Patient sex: M
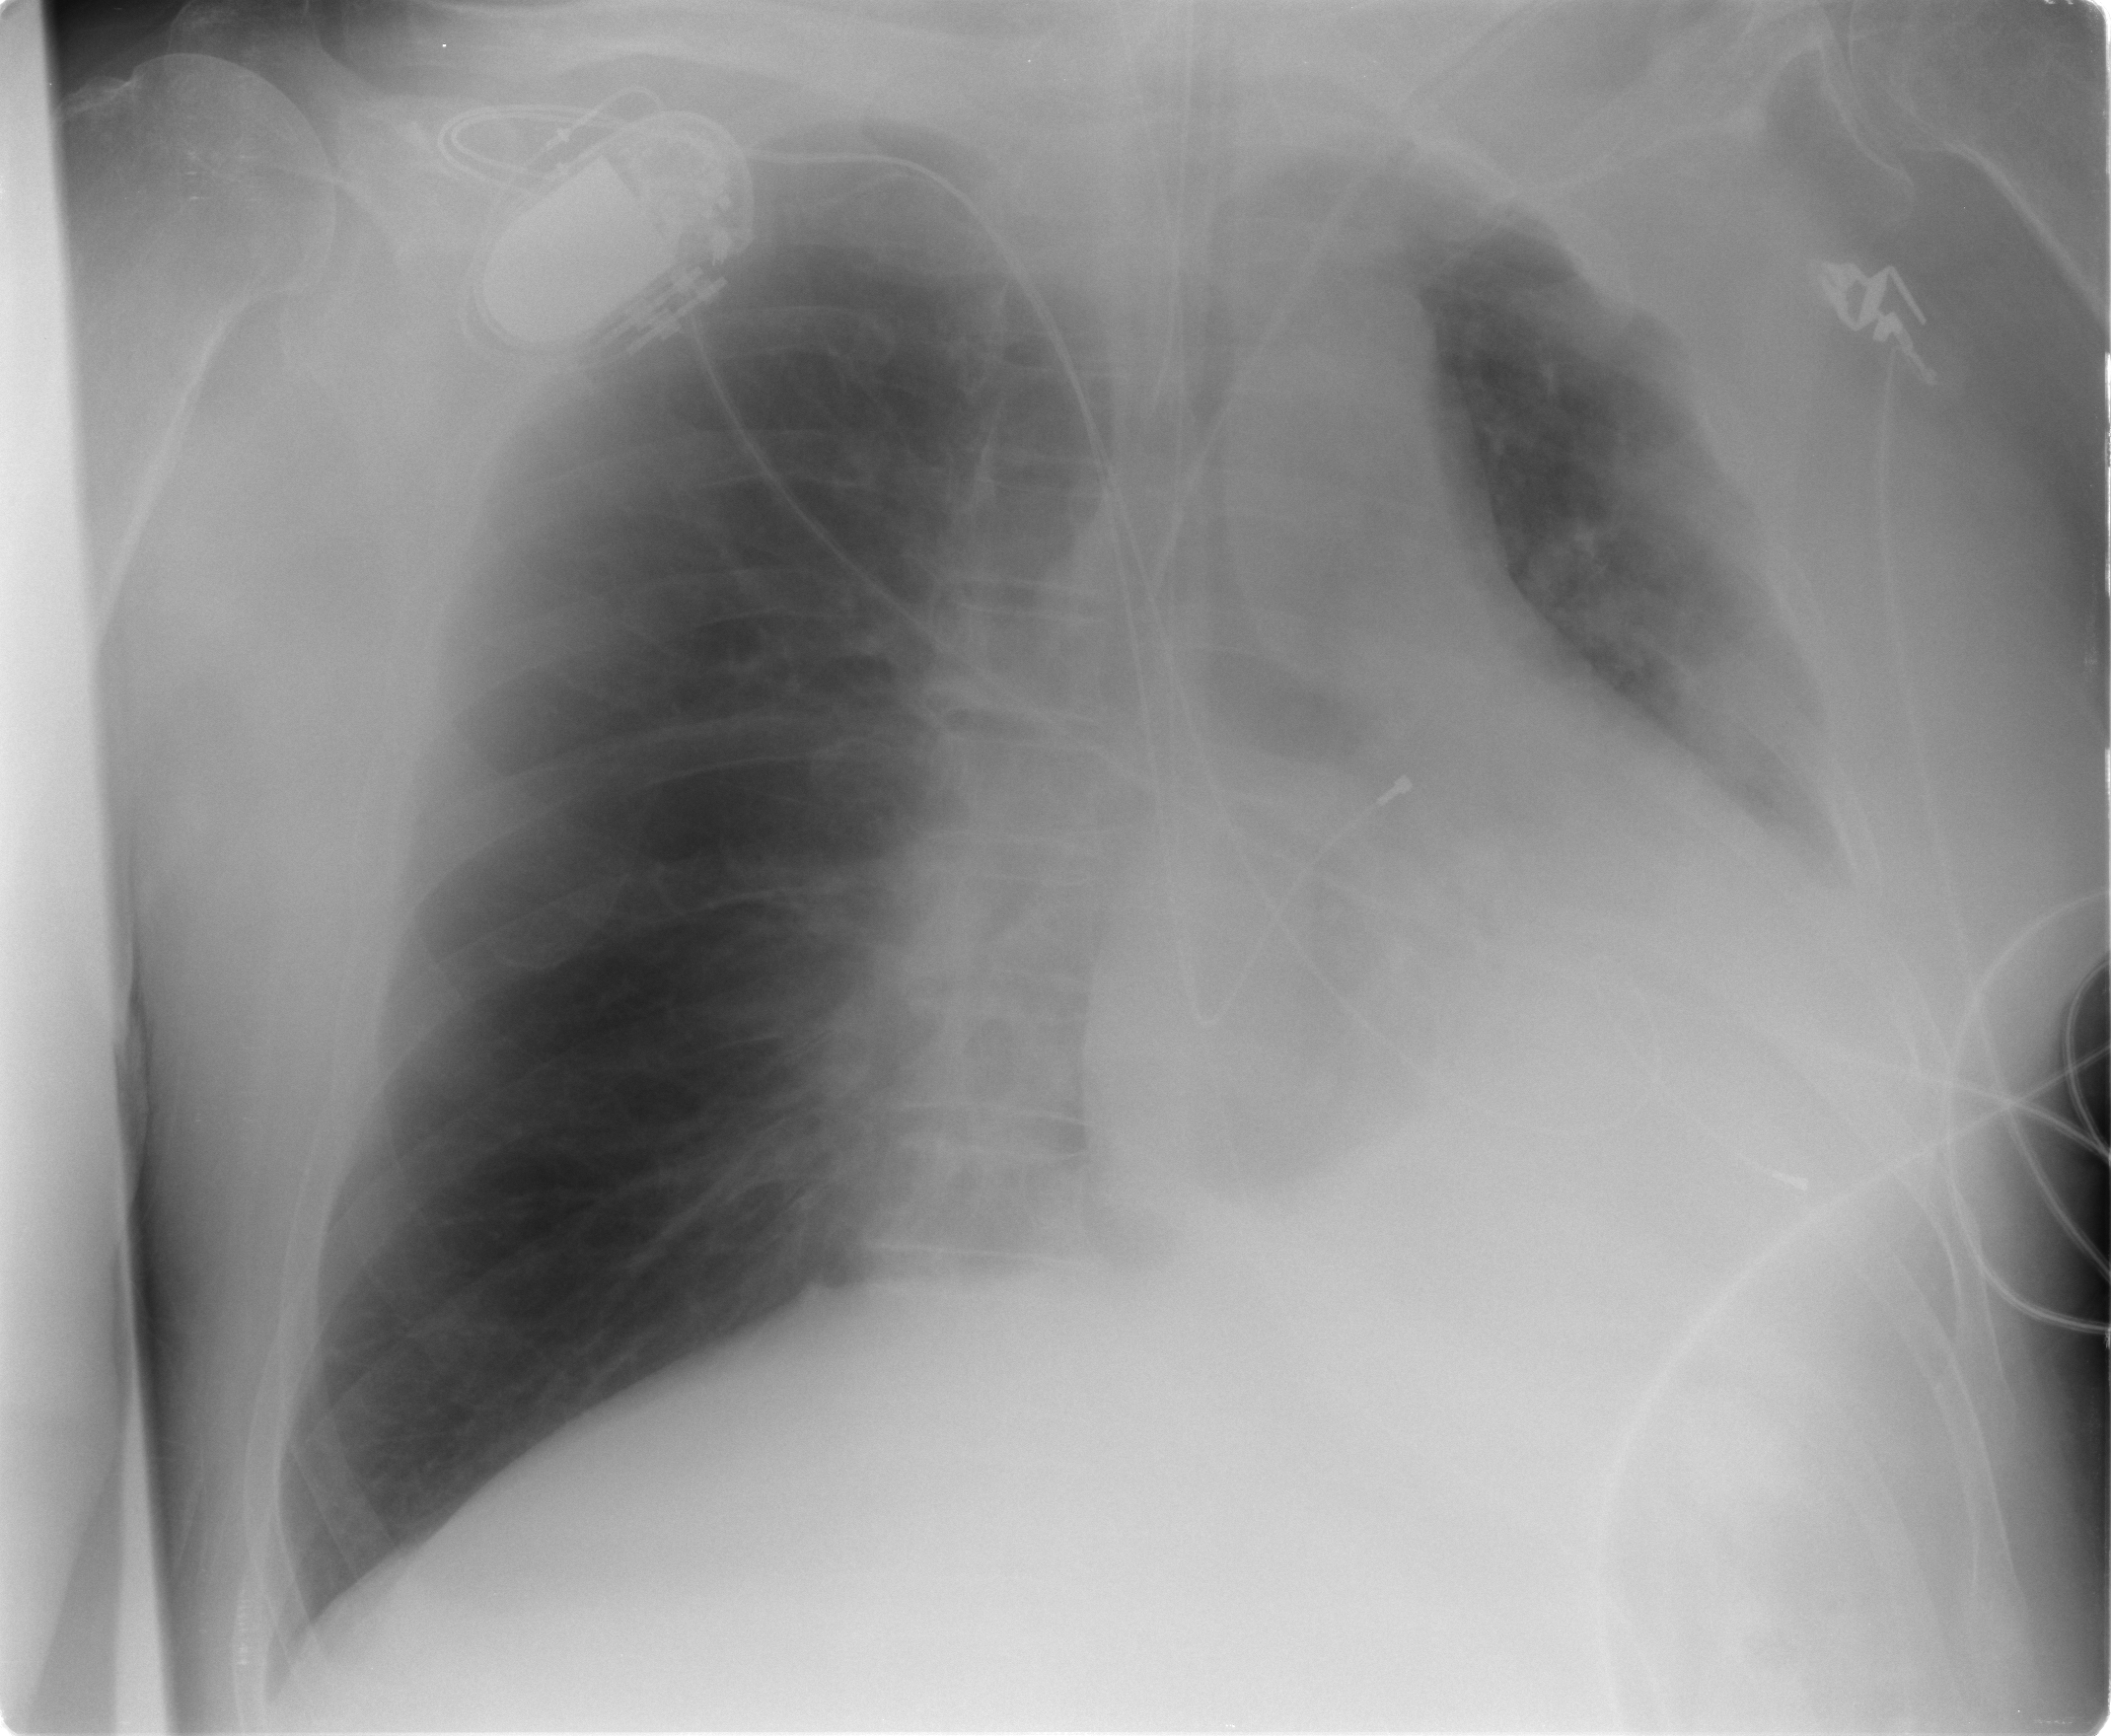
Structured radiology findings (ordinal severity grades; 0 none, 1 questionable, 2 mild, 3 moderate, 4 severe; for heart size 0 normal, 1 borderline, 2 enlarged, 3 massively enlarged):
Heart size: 1
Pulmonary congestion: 0
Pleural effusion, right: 0
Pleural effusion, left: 0
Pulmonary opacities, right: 0
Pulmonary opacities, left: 0
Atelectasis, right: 2
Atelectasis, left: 4